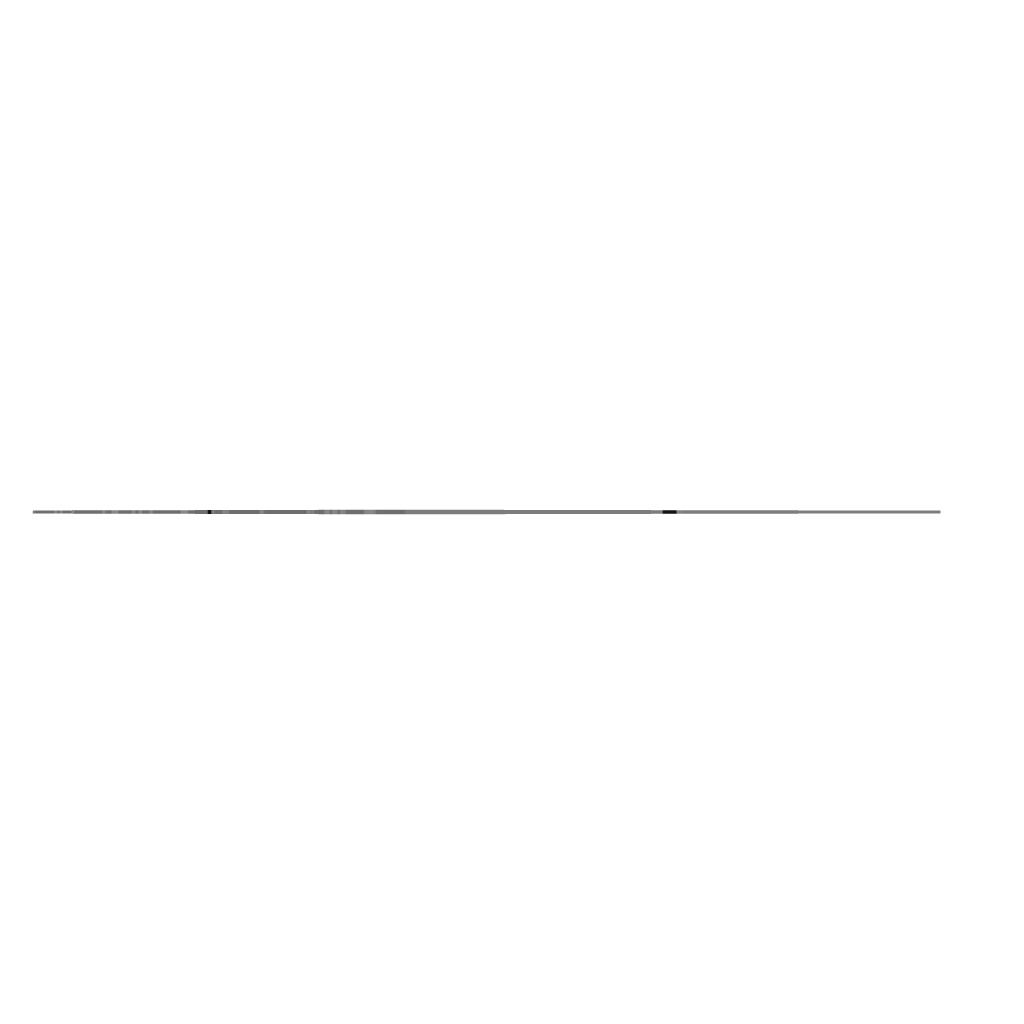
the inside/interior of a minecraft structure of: Minnesota Vikings Logo